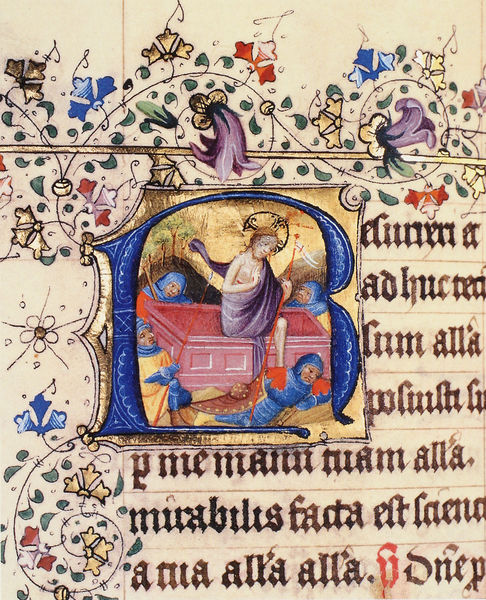
Titel: Hoya - Missale
Künstler: Meister des Zweder van Culemborg
Standort: Herstellungsort: Utrecht (EU - NL)
Institution: Münster, Universitäts- und Landesbibliothek
Schlagwörter: berg, blau, blätter, bäume, grün, blumen, bunt, schwarz, blüte, blüten, rot, ornament, bibel, gold, pflanzen, rosa, ranken, farbig, schrift, stab, fahne, farbe, lila, violett, lanze, soldaten, dekoration, detail, ornamente, schild, buch, initialen, seite, illustration, text, buchstabe, soldat, initiale, helm, ritter, buchdruck, buchseite, pergament, sarg, nimbus, christus, grab, jesus, antik, mittelalter, blattwerk, religiös, wächter, heiliger, lanzen, kirchlich, heilig, miniatur, sakral, typografie, auferstehung, latein, lateinisch, kalligraphie, initial, buchmalerei, orament, karolingisch, versaile, karolinger, b, manuscript, ottonen